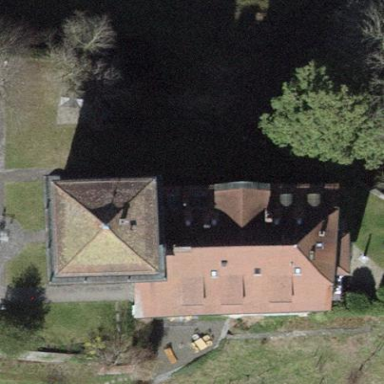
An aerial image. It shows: Historic castle building.